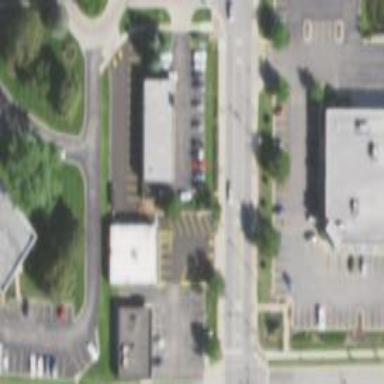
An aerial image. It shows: Retail area.